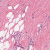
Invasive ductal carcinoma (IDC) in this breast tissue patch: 1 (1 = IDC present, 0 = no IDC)